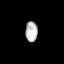
Tissue: prostate
Cell type: Fibroblasts
Senescence score: 0.7698
Nuclear area (px): 249
Mean DAPI intensity: 181.052